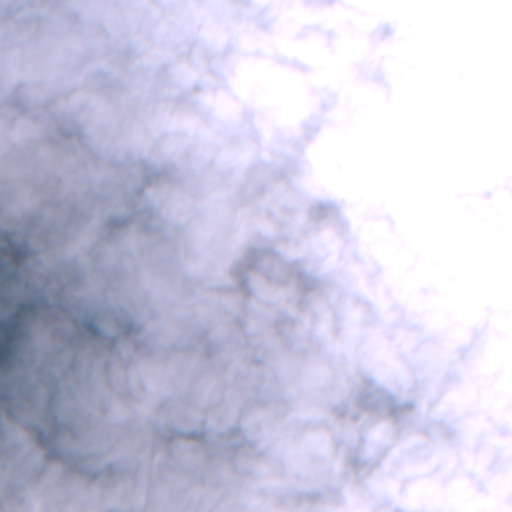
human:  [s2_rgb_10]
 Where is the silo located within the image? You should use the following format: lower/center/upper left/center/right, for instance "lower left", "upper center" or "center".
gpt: The silo is located in the upper center of the image.
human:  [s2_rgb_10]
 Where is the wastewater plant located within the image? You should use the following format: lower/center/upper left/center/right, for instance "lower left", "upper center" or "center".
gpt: The wastewater plant is located in the upper center of the image.
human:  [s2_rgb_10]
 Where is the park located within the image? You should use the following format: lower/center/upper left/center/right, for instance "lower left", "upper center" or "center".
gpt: There is no park in the image.